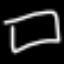
Label: square